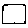
Label: square